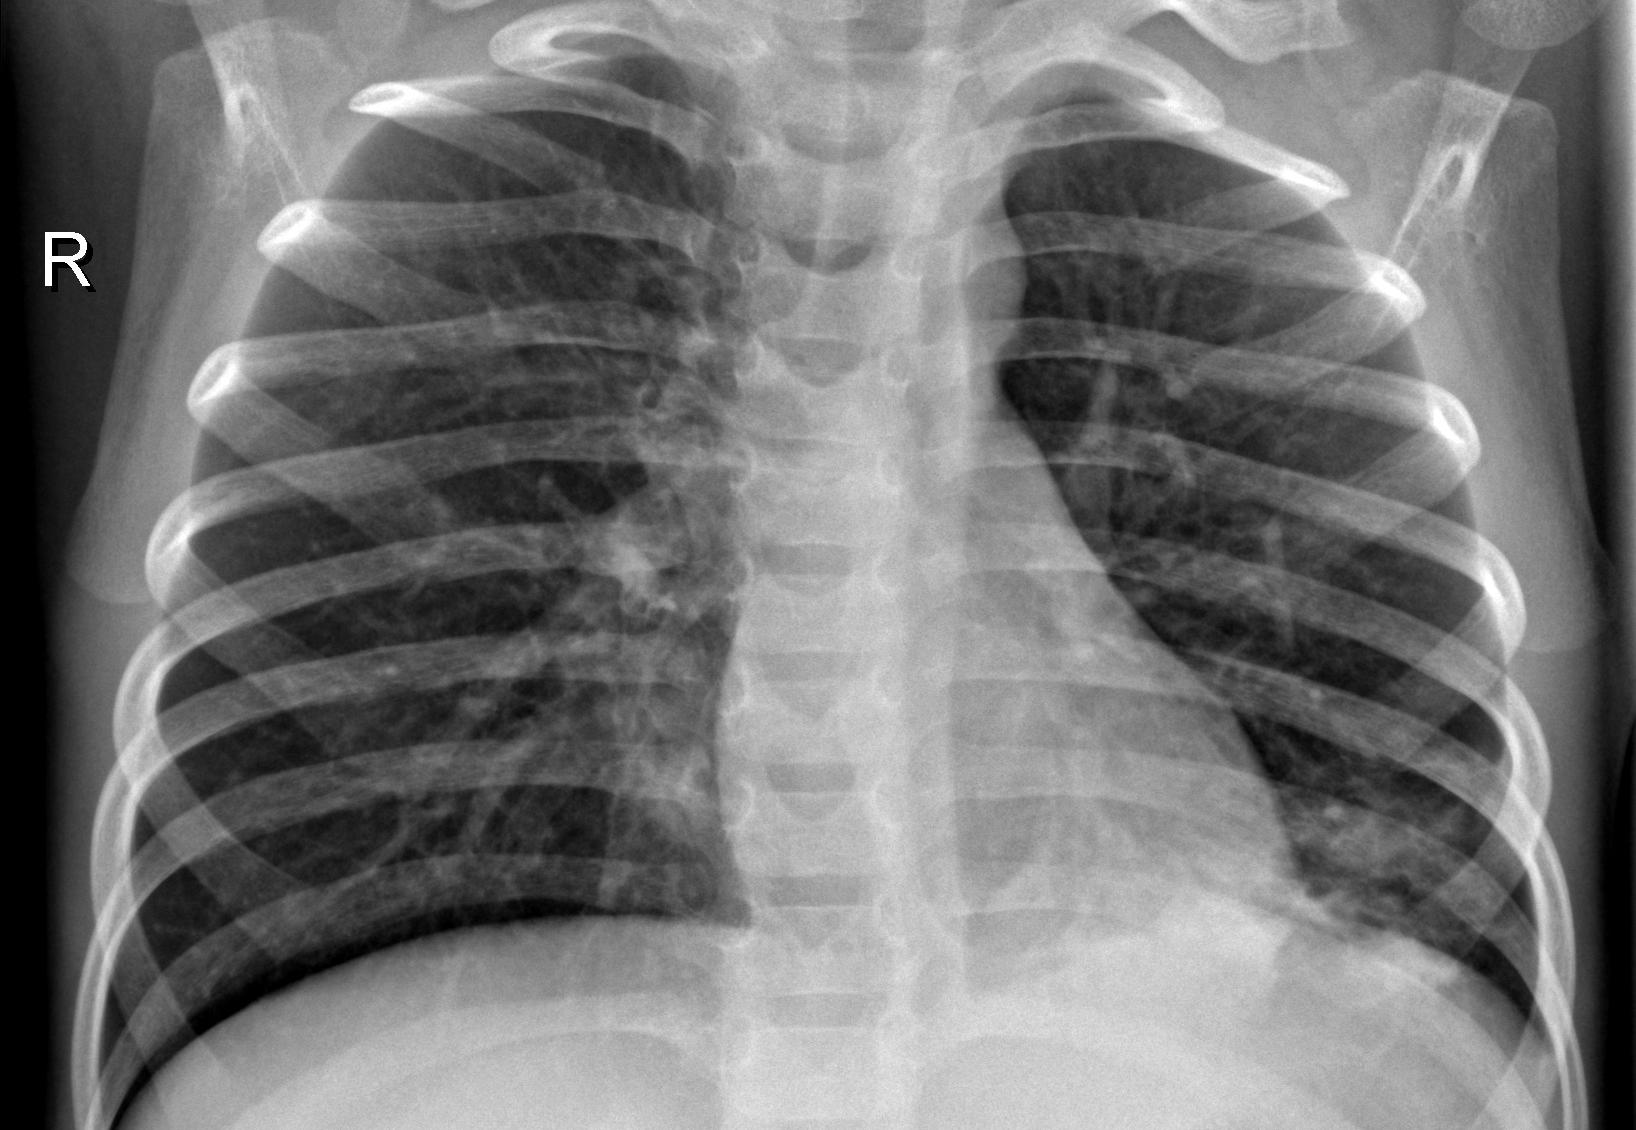
Diagnosis: PNEUMONIA